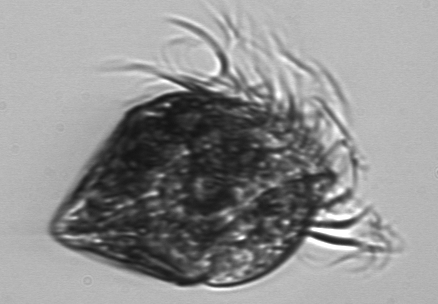
Label: Strombidium_morphotype1